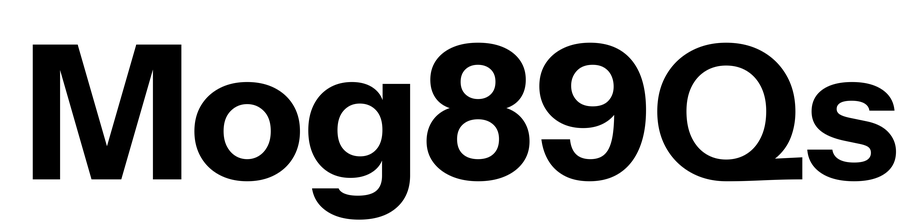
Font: InstrumentSans_Bold